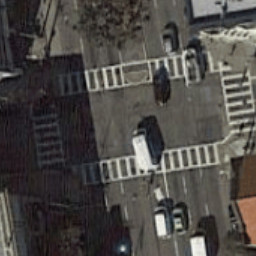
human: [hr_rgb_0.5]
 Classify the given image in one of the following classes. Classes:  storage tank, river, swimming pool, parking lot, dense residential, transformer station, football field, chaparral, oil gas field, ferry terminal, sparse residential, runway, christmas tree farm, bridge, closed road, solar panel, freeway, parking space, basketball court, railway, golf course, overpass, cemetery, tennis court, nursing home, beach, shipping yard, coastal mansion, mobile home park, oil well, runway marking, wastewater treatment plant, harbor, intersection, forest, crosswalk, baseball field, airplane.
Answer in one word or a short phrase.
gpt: crosswalk